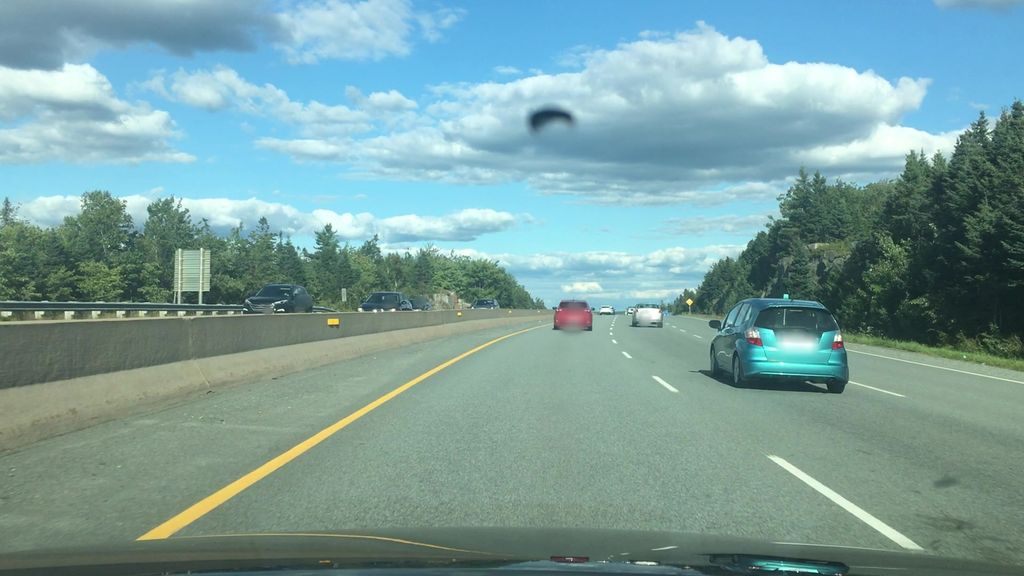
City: halifax